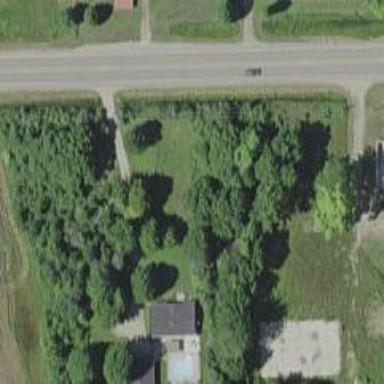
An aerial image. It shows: Driveway.